Interaction volume radius: 10 \u00c5
Interaction volume height: 20 \u00c5
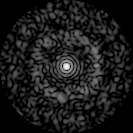
Disorder parameter: 0.8172